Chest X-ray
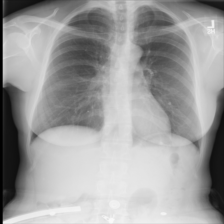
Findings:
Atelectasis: negative
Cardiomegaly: negative
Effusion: negative
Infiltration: negative
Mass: negative
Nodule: negative
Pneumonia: negative
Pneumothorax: negative
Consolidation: negative
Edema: negative
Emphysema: negative
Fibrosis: negative
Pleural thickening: negative
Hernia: negative